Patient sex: M
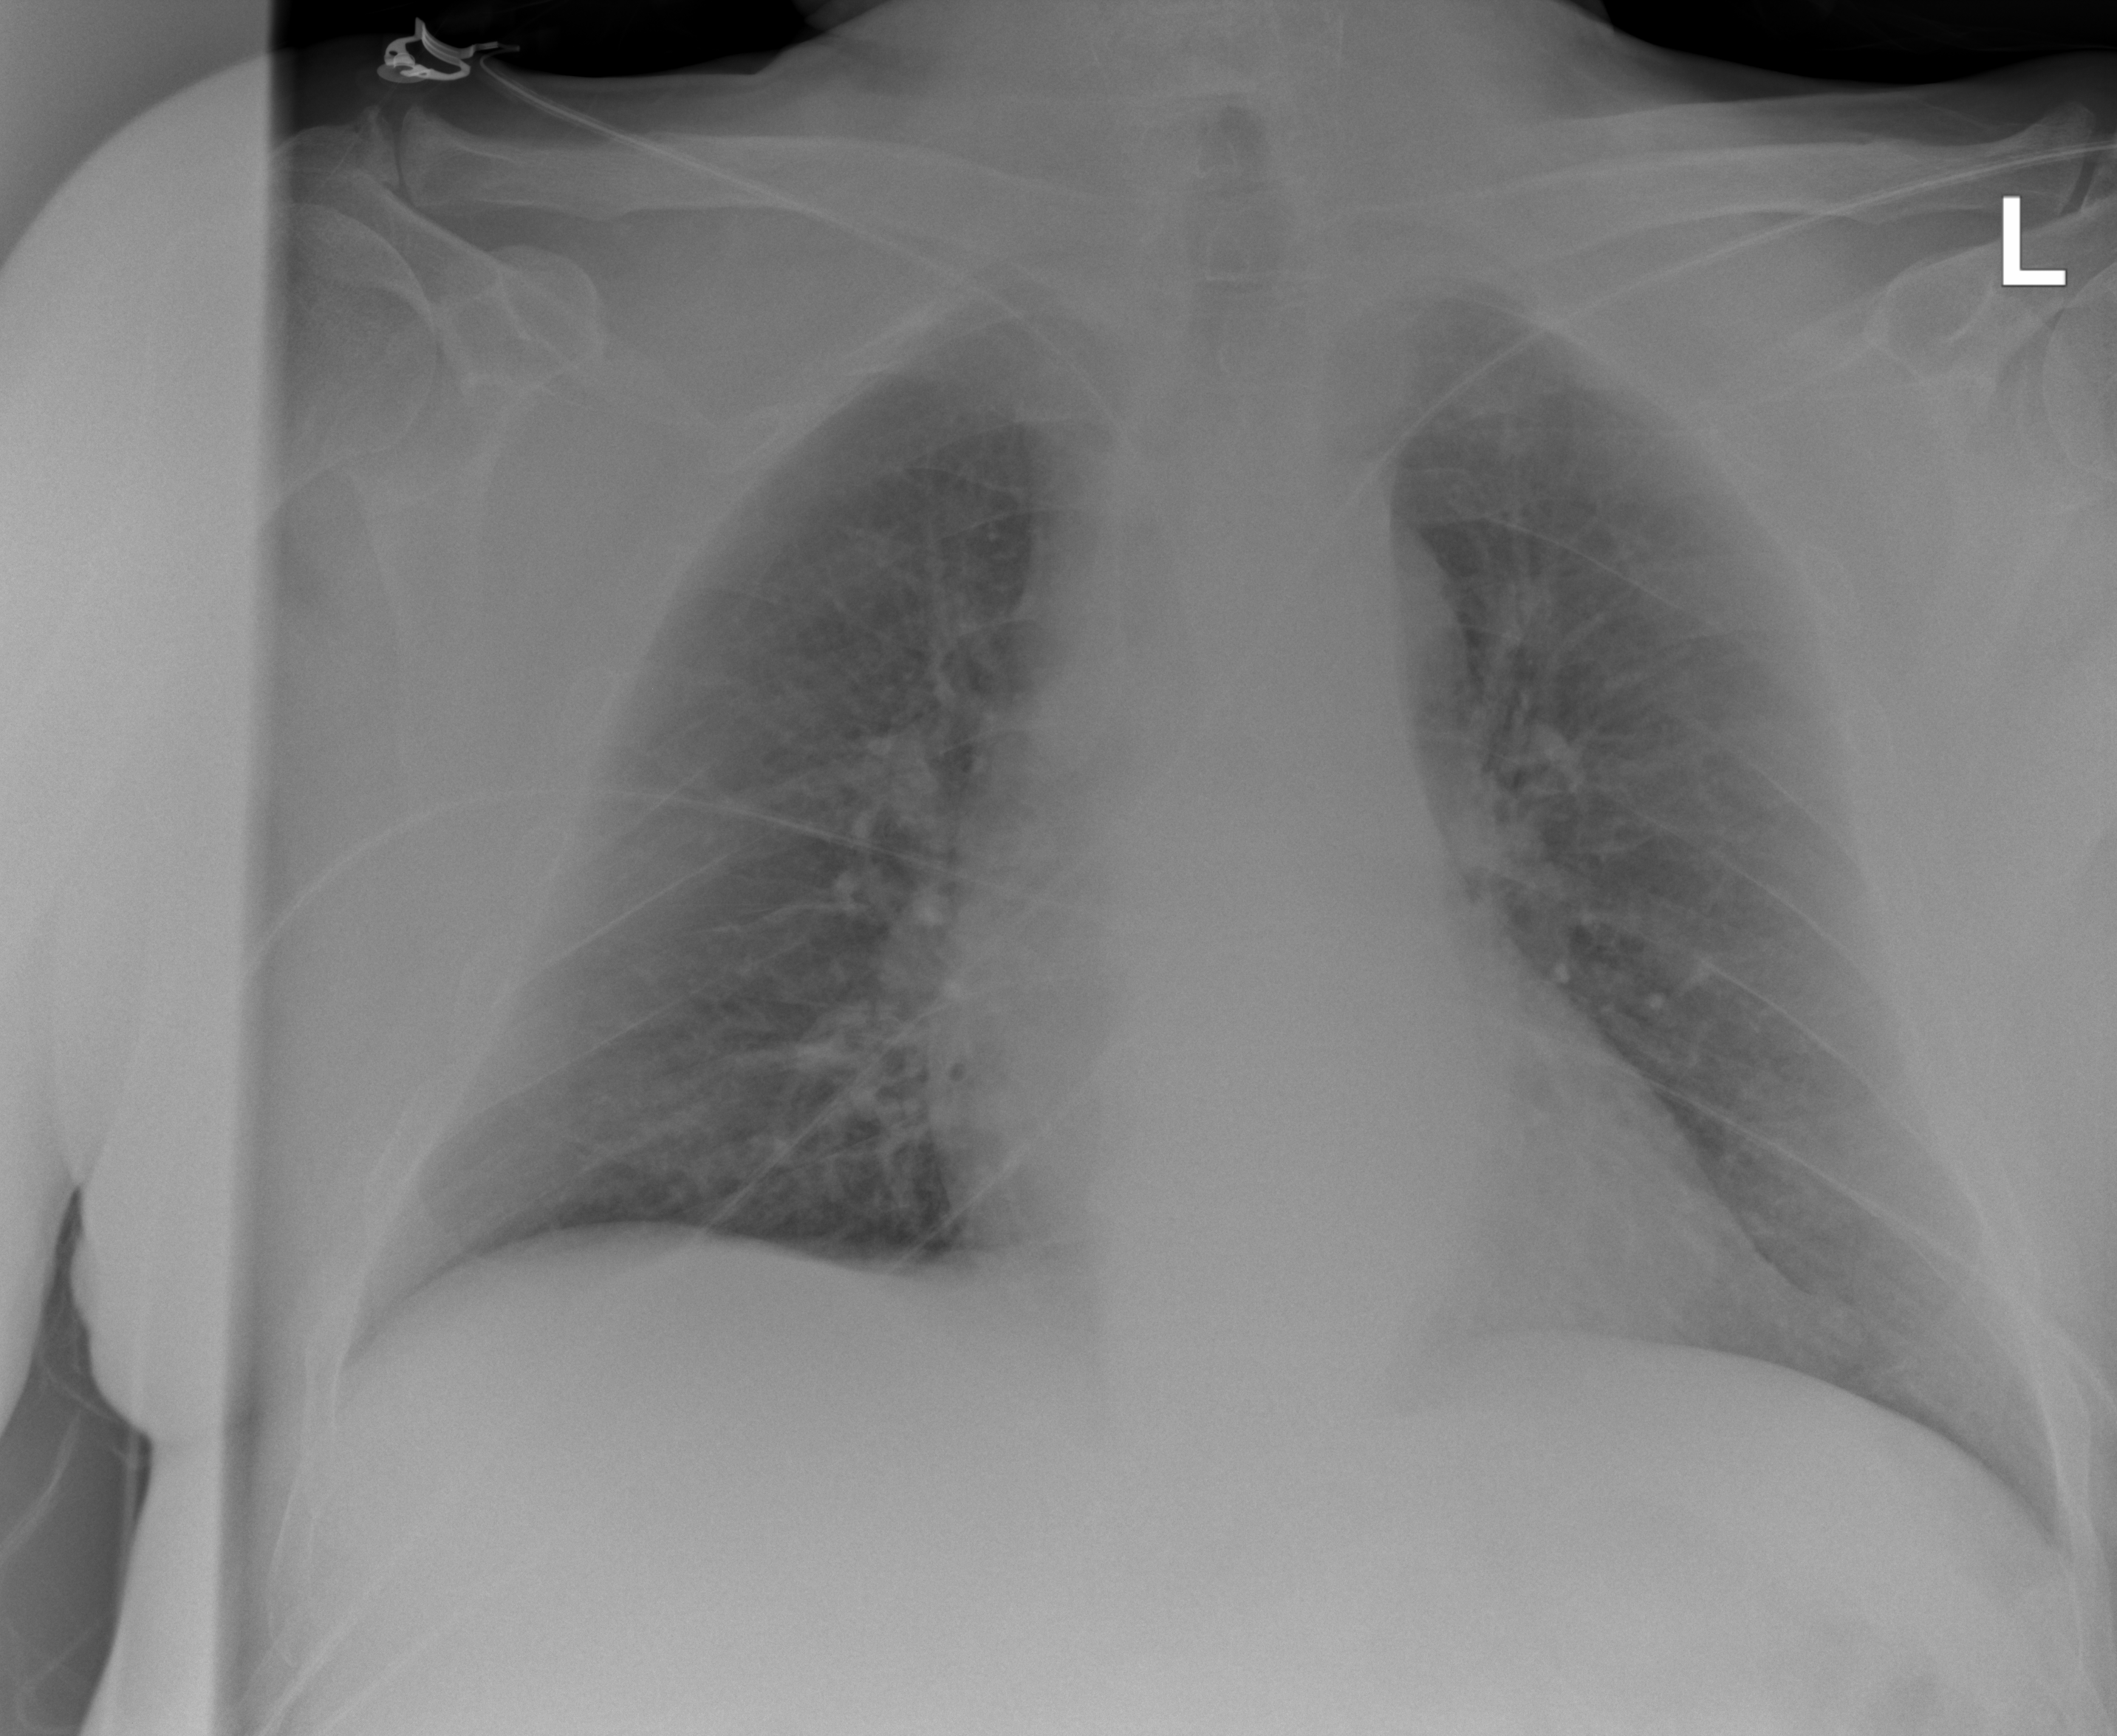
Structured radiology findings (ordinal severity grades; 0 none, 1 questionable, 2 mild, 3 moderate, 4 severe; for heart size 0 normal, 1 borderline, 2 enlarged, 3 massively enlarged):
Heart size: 1
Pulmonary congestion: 2
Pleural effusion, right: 0
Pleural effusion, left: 0
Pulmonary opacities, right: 0
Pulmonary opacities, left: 0
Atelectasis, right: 0
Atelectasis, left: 0